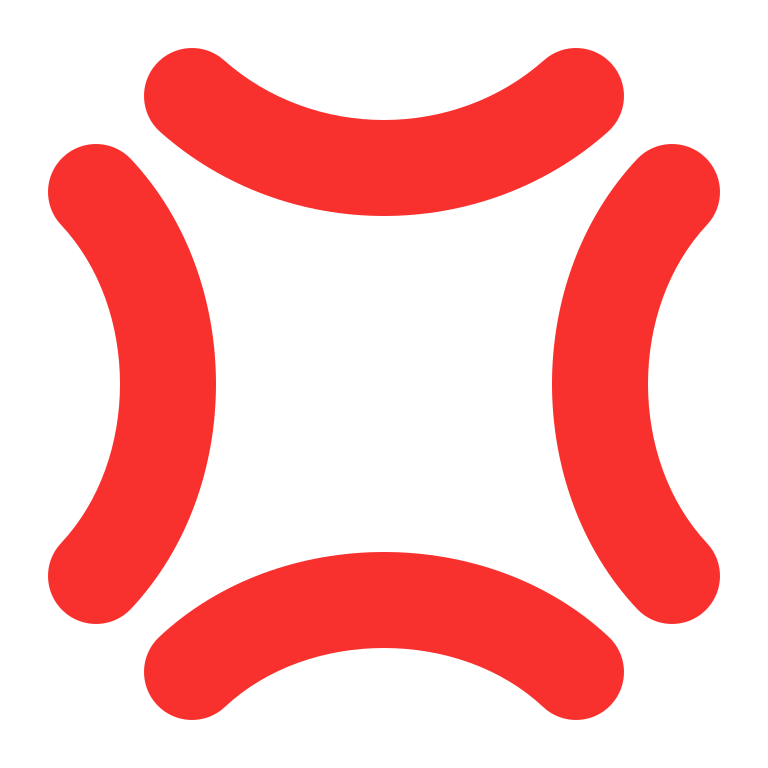
anger symbol flat